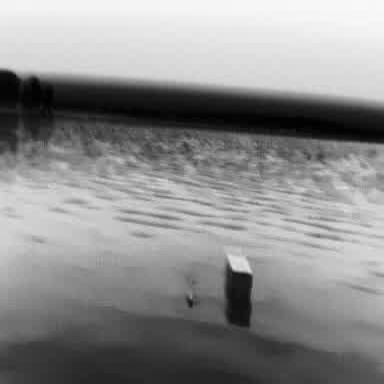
There is a fishing_boat in the infrared image.